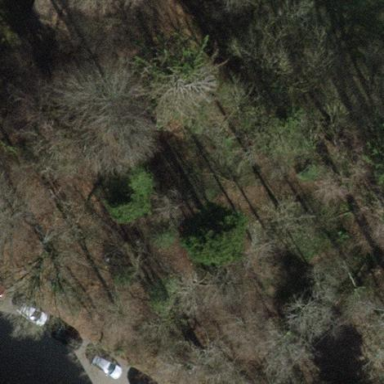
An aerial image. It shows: Mixed forest with various types of leaves.